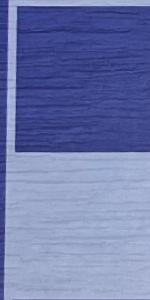
Label: Empty